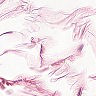
Metastatic tissue present: no